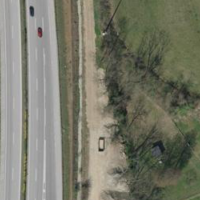
EUNIS habitat code: 57
Species observed at this site:
Diospyros lotus
Phytolacca americana